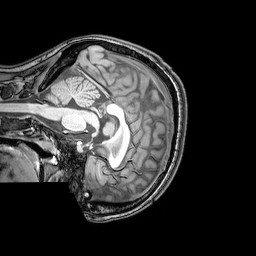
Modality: T1w
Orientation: sagittal
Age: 24
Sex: female
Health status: healthy
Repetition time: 0.081 s
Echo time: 0.037 s